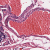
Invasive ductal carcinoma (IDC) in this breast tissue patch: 0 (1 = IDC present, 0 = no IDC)